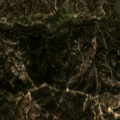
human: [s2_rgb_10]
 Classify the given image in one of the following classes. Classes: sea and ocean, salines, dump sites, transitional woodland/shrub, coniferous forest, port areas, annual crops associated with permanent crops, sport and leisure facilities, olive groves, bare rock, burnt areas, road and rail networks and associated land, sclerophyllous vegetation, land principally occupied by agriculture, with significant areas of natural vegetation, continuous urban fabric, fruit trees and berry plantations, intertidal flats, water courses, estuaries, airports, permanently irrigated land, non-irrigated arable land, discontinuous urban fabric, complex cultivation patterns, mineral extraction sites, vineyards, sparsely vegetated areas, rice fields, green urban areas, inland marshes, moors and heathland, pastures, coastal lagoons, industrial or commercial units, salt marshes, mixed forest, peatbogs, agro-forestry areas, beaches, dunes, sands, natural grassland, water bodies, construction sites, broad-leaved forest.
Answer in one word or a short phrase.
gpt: permanently irrigated land, broad-leaved forest, transitional woodland/shrub